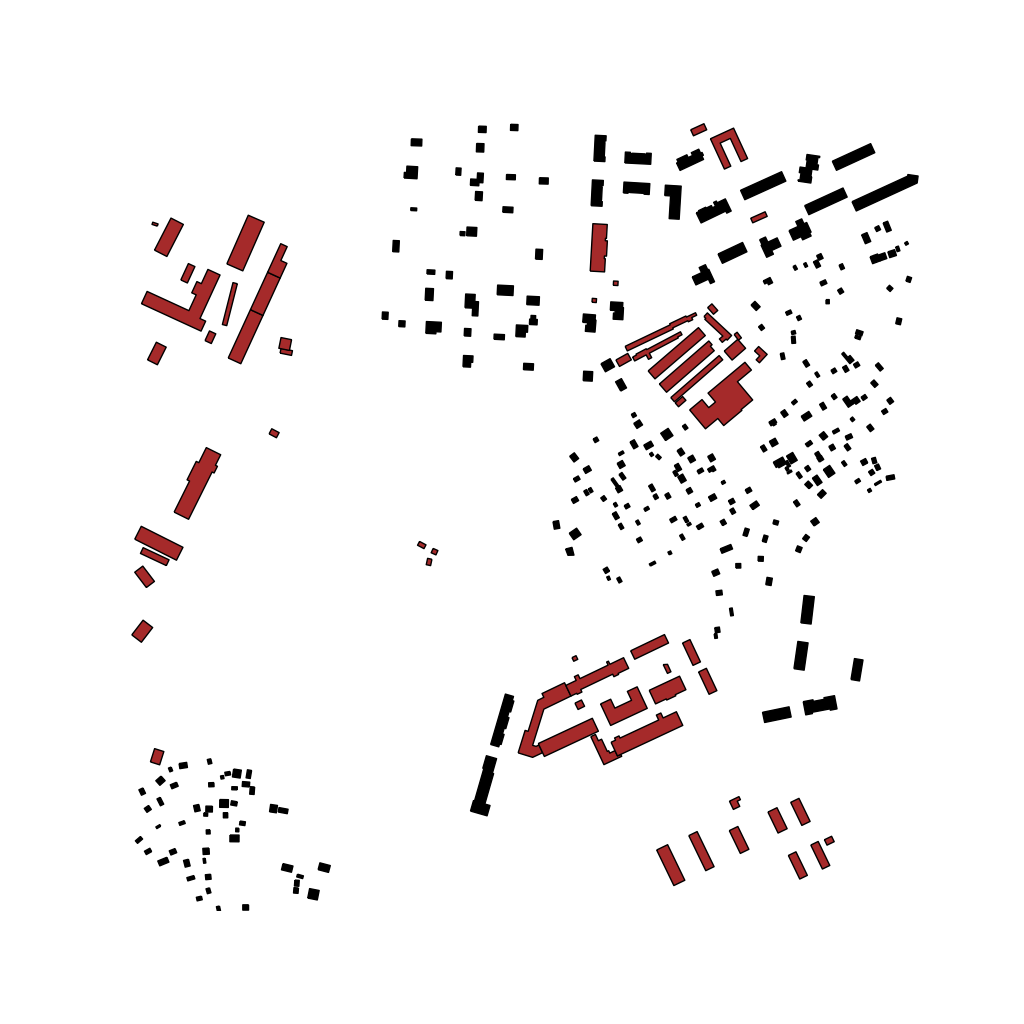
Tags: overhead vector_map, industrial, recreation, residential, special, historical, soviet, high_rise, individual_rise, low_rise, density_2, Building, Facility, 1.0 km²